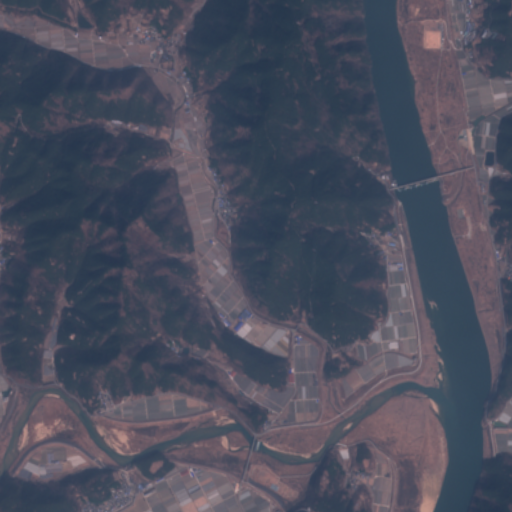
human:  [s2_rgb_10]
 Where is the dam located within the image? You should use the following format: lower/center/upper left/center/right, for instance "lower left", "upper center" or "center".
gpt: The dam is located in the center right of the image.
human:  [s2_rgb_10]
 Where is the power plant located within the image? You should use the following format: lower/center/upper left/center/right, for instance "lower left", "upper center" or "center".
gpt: There is no power plant in the image.